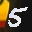
Label: 5